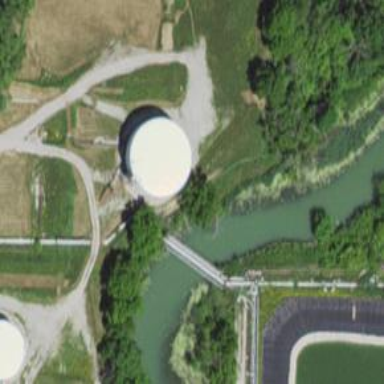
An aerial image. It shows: Storage tank that is man-made.